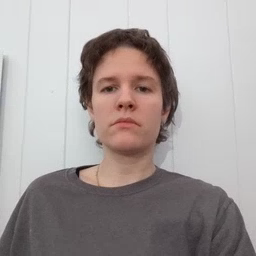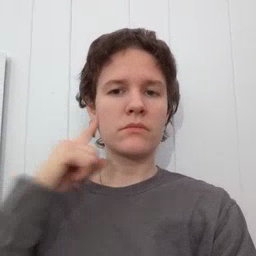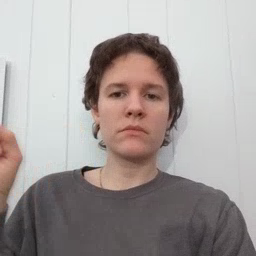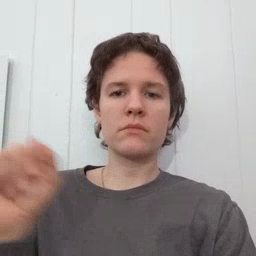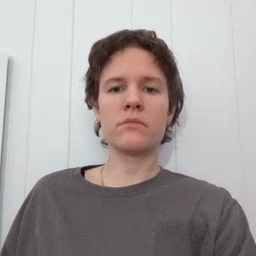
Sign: loud